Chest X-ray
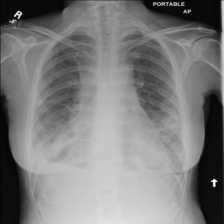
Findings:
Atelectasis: negative
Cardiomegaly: negative
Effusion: positive
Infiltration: negative
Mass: negative
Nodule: negative
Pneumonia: negative
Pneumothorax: negative
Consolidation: negative
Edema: negative
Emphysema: negative
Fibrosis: negative
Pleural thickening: positive
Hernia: negative